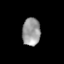
Tissue: skin
Cell type: Epithelial cells
Senescence score: 0.8273
Nuclear area (px): 495
Mean DAPI intensity: 153.271